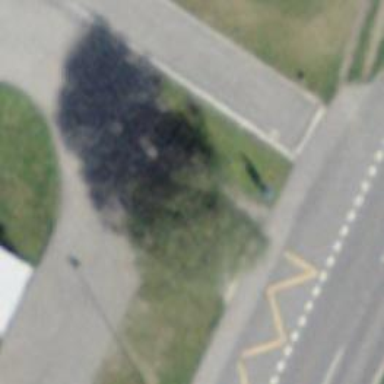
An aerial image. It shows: Bus stop with shelter.